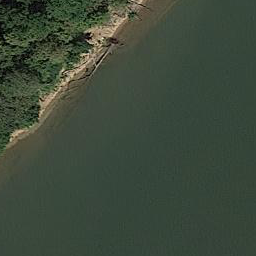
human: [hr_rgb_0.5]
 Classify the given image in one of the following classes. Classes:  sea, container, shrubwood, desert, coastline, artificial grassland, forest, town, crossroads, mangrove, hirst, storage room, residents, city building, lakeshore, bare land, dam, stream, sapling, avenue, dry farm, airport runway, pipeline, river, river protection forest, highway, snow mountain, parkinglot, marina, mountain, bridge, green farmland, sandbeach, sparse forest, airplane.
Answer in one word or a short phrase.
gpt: river protection forest